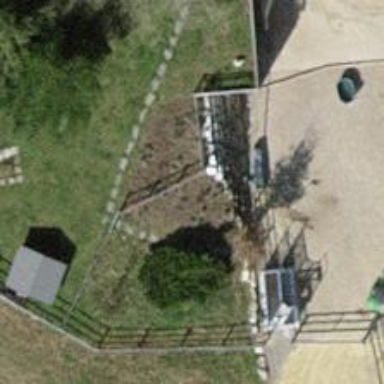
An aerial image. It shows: Fence is in the image.